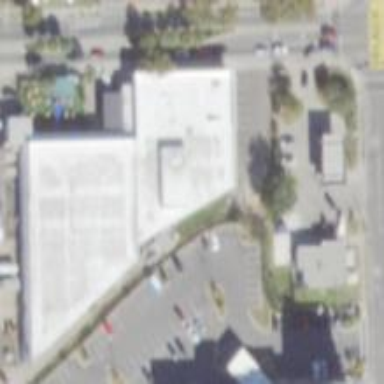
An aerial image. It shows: Fitness centre on leisure land.